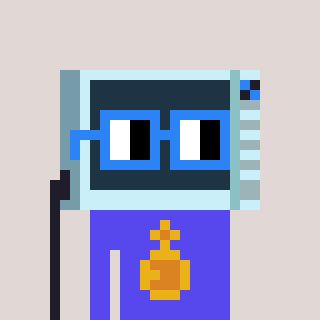
a pixel art character with square blue glasses, a microwave-shaped head and a computerblue-colored body on a warm background